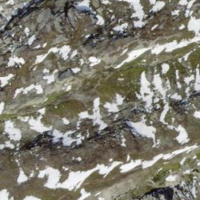
EUNIS habitat code: 31
Species observed at this site:
Dactylorhiza maculata
Silene acaulis
Pyrgus cacaliae